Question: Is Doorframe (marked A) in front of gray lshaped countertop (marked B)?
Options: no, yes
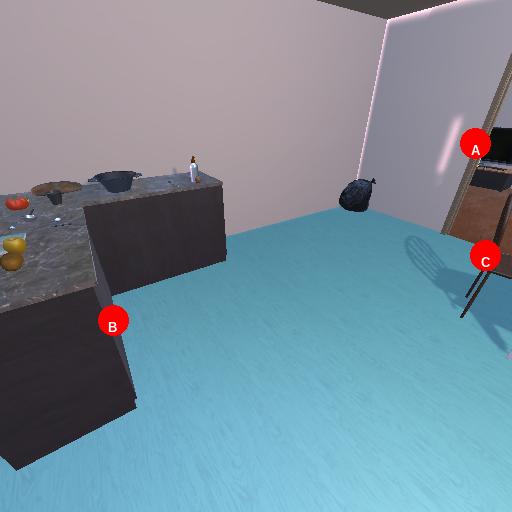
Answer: no